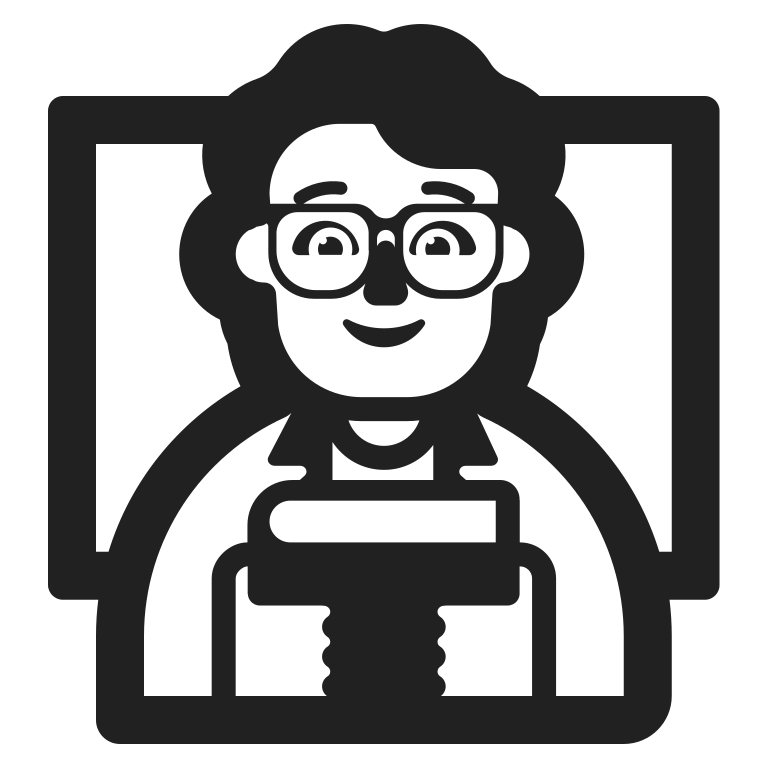
teacher high contrast default